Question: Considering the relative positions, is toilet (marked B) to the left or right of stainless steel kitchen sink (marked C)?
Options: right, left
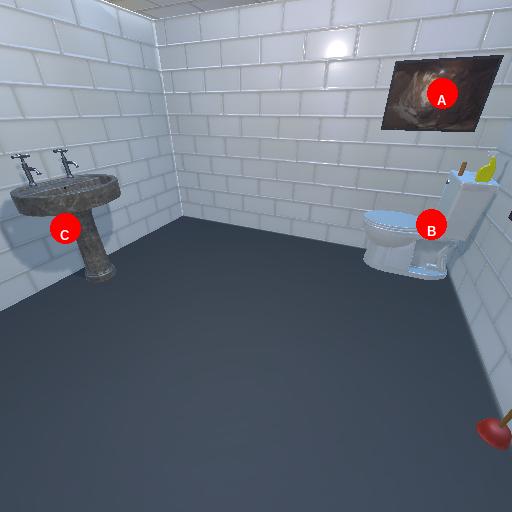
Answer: right